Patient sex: M
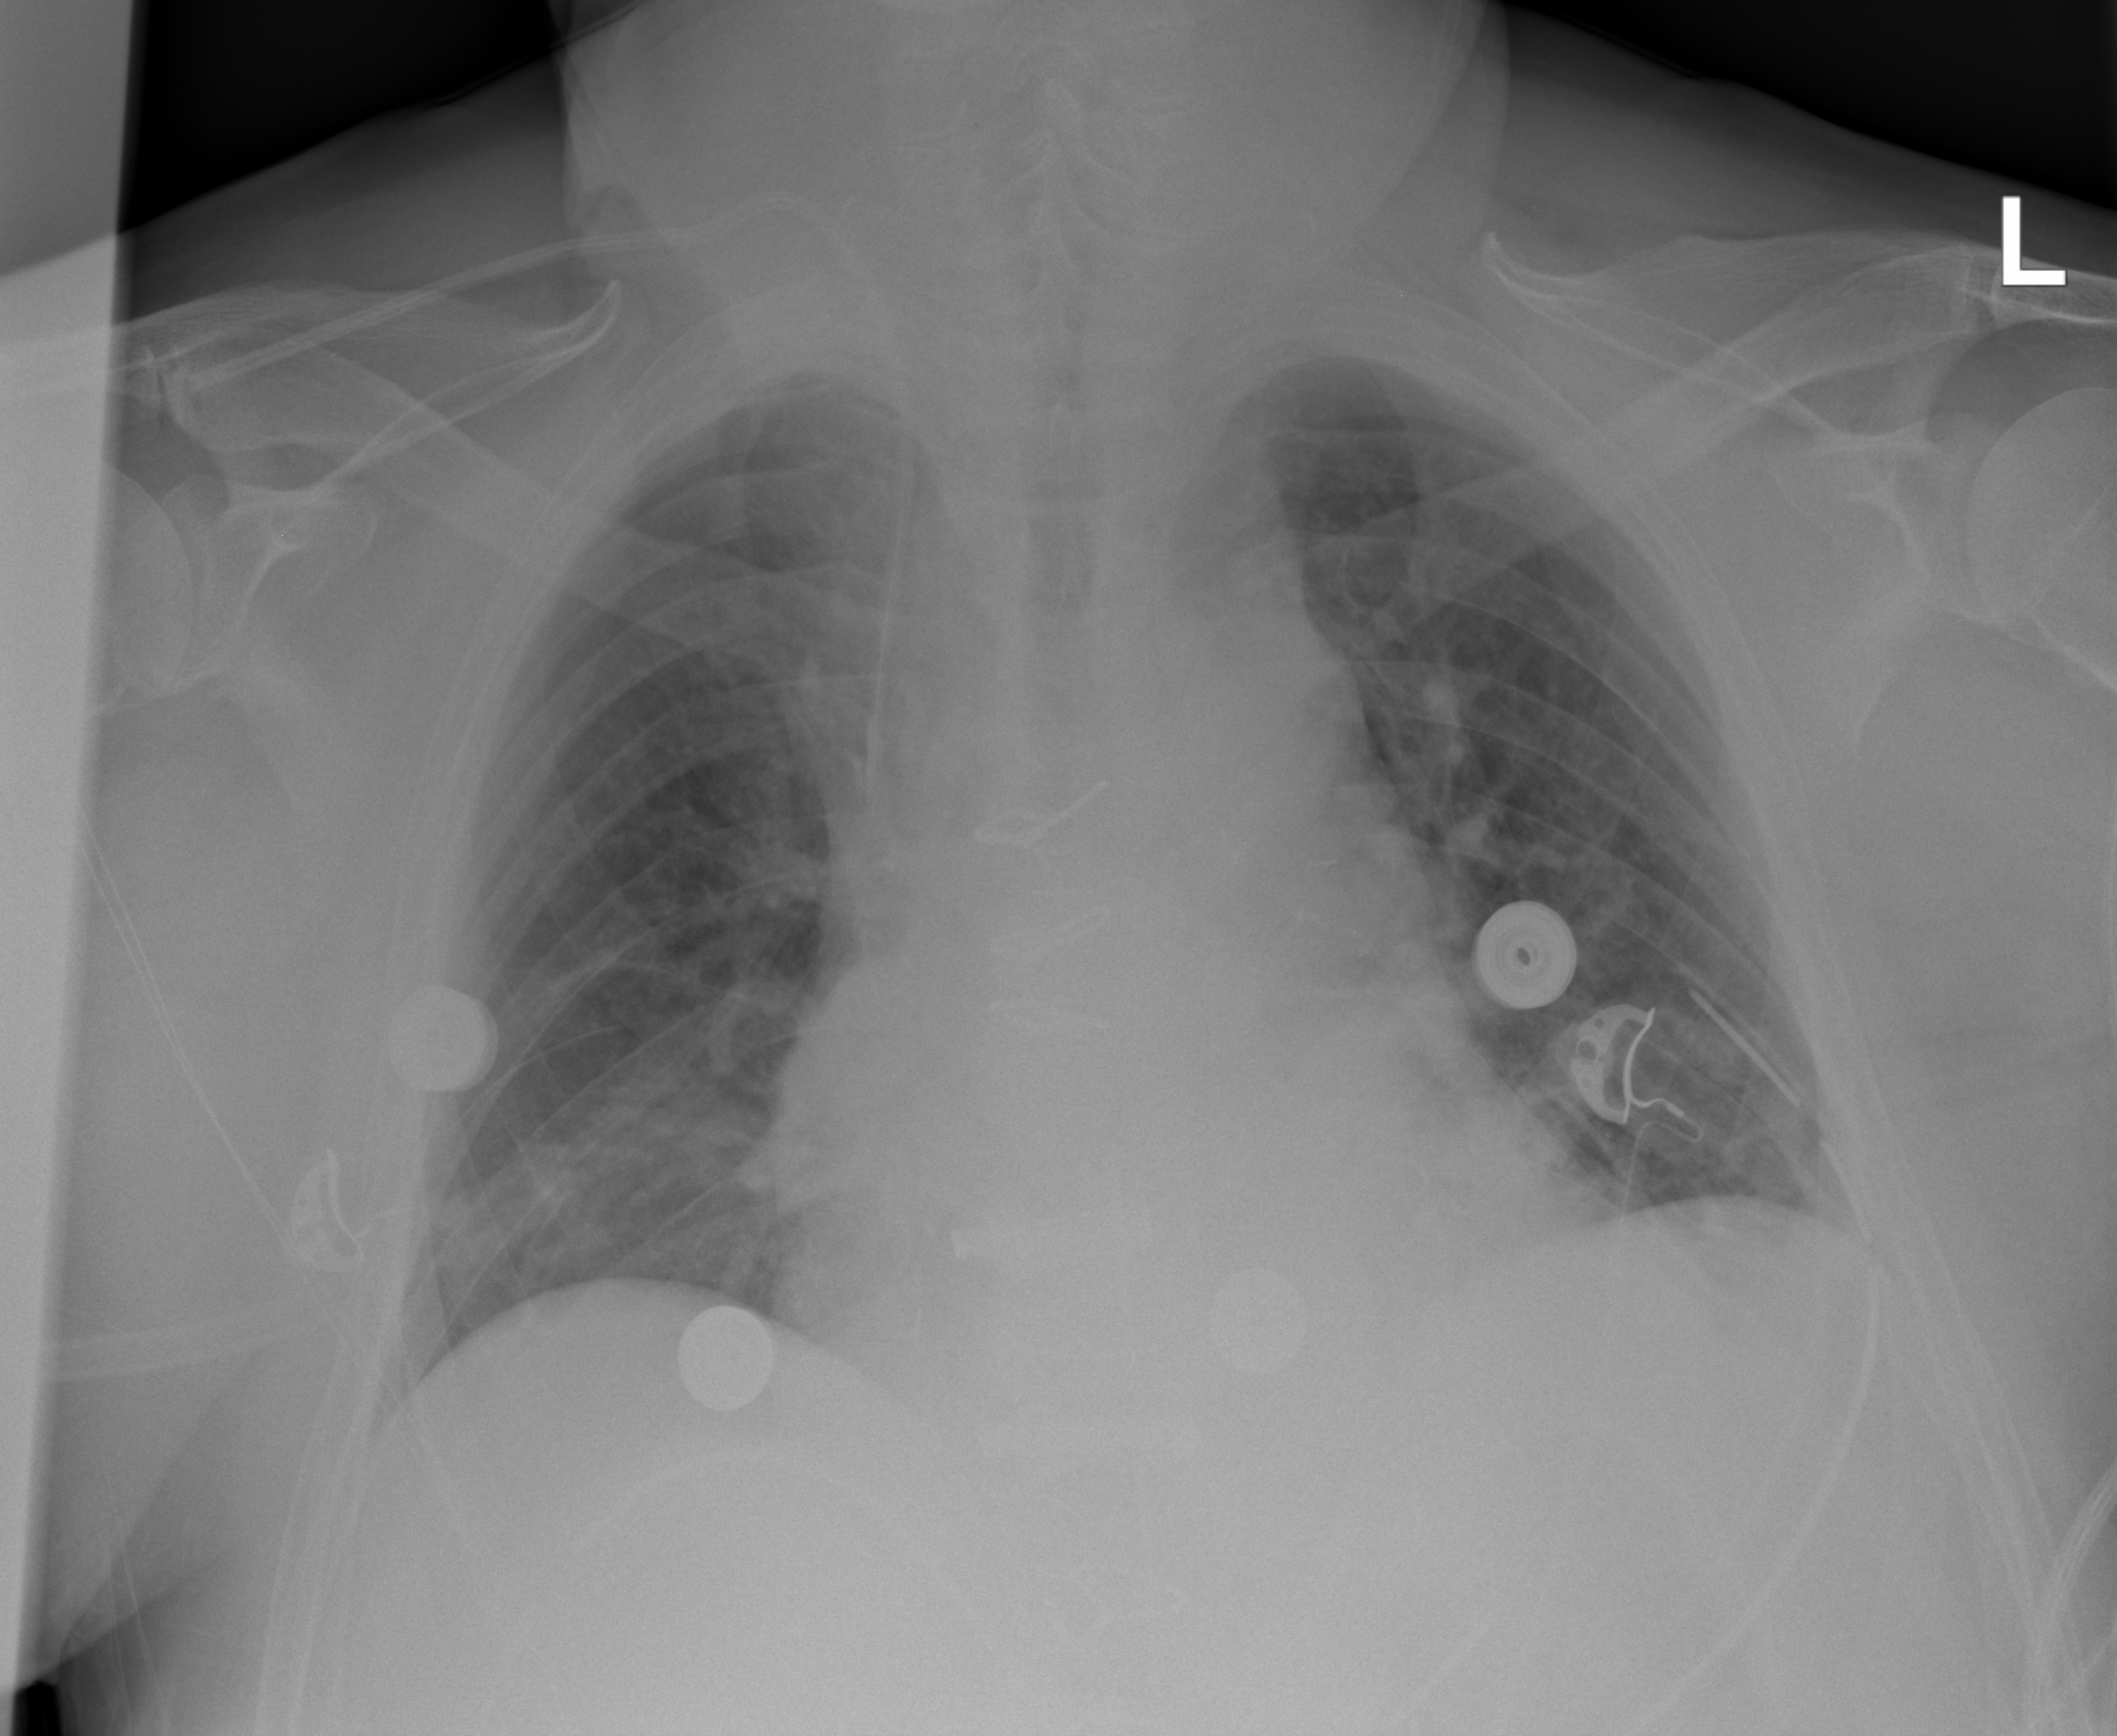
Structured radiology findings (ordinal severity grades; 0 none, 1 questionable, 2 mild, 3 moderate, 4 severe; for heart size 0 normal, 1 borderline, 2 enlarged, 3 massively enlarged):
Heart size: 1
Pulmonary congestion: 2
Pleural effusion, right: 0
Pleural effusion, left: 2
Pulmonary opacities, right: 0
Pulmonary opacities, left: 0
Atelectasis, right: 0
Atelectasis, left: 2